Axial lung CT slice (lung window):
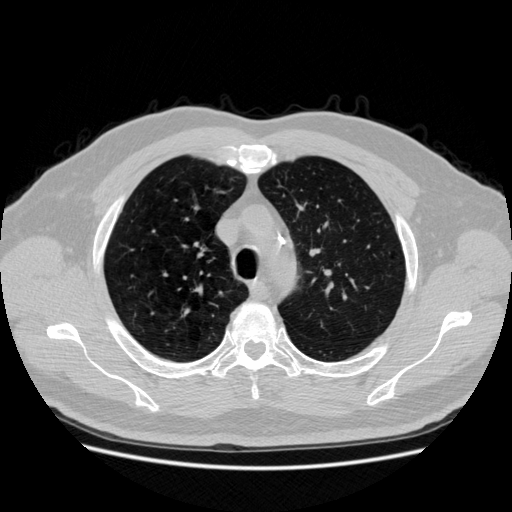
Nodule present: no